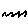
Label: zigzag